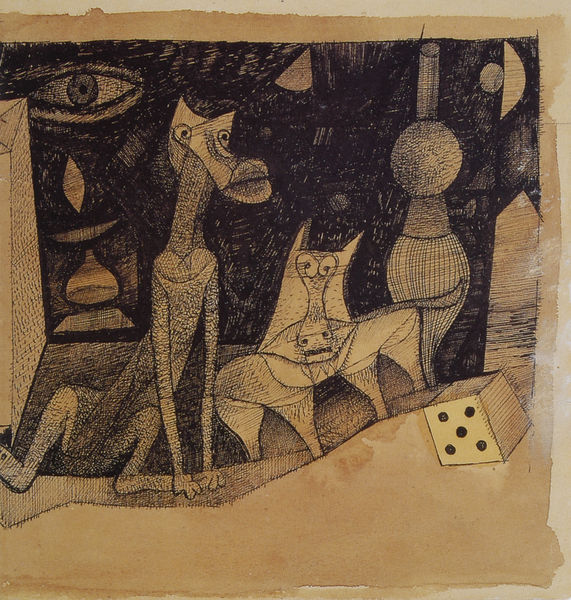
Titel: Ohne Titel (Mit Hunden, Würfel, Auge, Mond und Stern)
Künstler: Paul Klee
Standort: Schweiz
Institution: Privatbesitz
Schlagwörter: dunkel, feder, dreieck, kubismus, kubistisch, landschaft, ocker, sitzen, braun, lampe, mund, nacht, nase, orange, schwarz, zeichnung, hund, hunde, tier, tiere, beige, muster, augen, gesicht, mensch, fünf, auge, dunkelheit, figur, kelch, drei, kreis, kanne, beine, papier, zwei, moderne, abstrakt, flächen, modern, formen, grafik, graphik, naiv, figuren, kerze, pfoten, liegend, abstraktion, geheimnisvoll, surreal, surrealismus, katze, laviert, tusche, mond, maske, kegel, paul, druck, nachts, schraffur, radierung, stich, schraffiert, kugel, pupille, würfel, halbrund, flecken, schnauze, picasso, konstruktion, obelisk, scjwarz, rötlich, kupferstich, mystik, phantasie, fantasie, klee, lavierung, symbole, paul klee, beide, federzeichnung, kaltnadel, picasso?, quinkunx, spielsachen, tiree, vall, pilz, linse